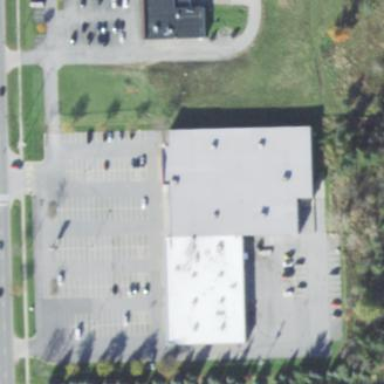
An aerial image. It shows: Retail building.